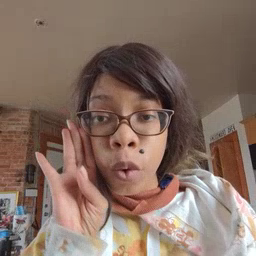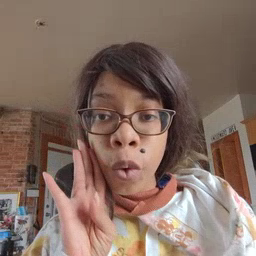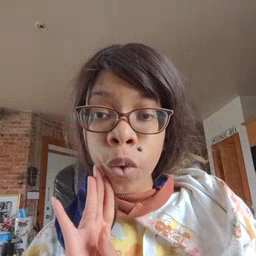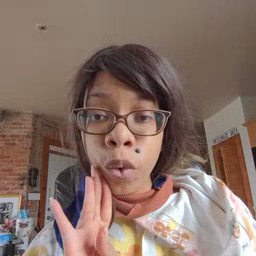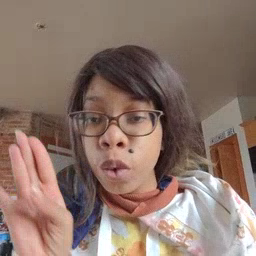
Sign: brown